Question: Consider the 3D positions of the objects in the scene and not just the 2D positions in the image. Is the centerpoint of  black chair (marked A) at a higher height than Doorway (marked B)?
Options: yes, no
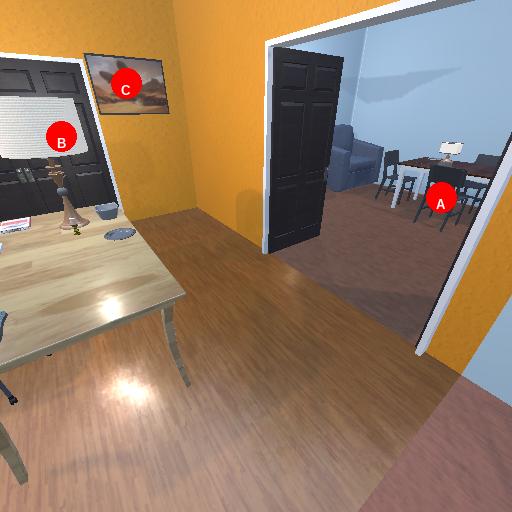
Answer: yes